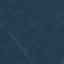
Land use / land cover: Forest